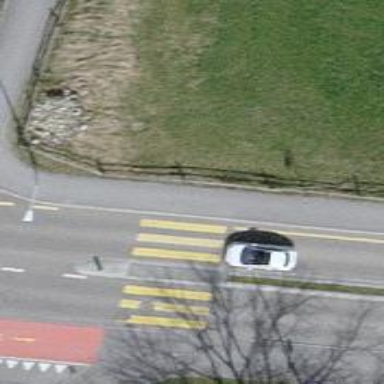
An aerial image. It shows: Pedestrian crossing with zebra markings on the footway.